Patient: sex M, age 66
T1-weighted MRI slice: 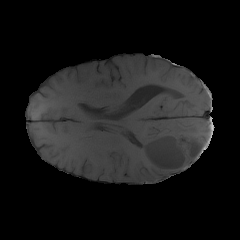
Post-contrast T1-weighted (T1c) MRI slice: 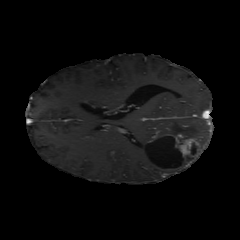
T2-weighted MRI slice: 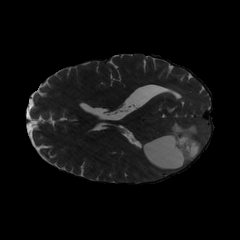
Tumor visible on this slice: yes
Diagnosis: Glioblastoma, IDH-wildtype
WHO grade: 4